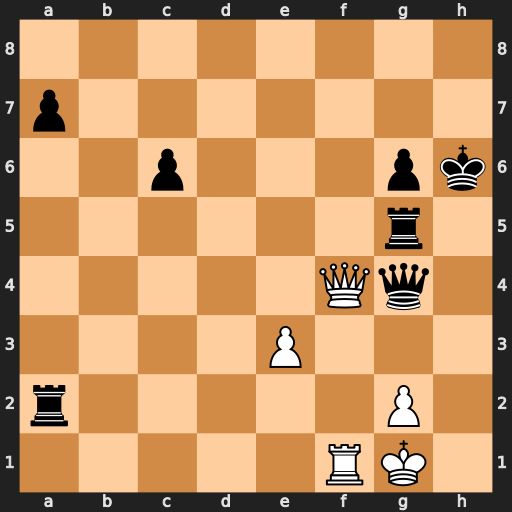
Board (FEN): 8/p7/2p3pk/6r1/5Qq1/4P3/r5P1/5RK1
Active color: w
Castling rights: -
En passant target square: -
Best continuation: Qf8+ Kh5 Qh8#